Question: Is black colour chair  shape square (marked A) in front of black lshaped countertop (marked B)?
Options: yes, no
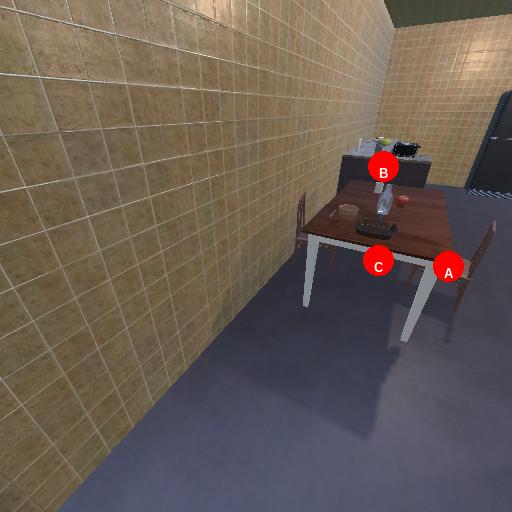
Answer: yes